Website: crate-barrel
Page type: address-validator
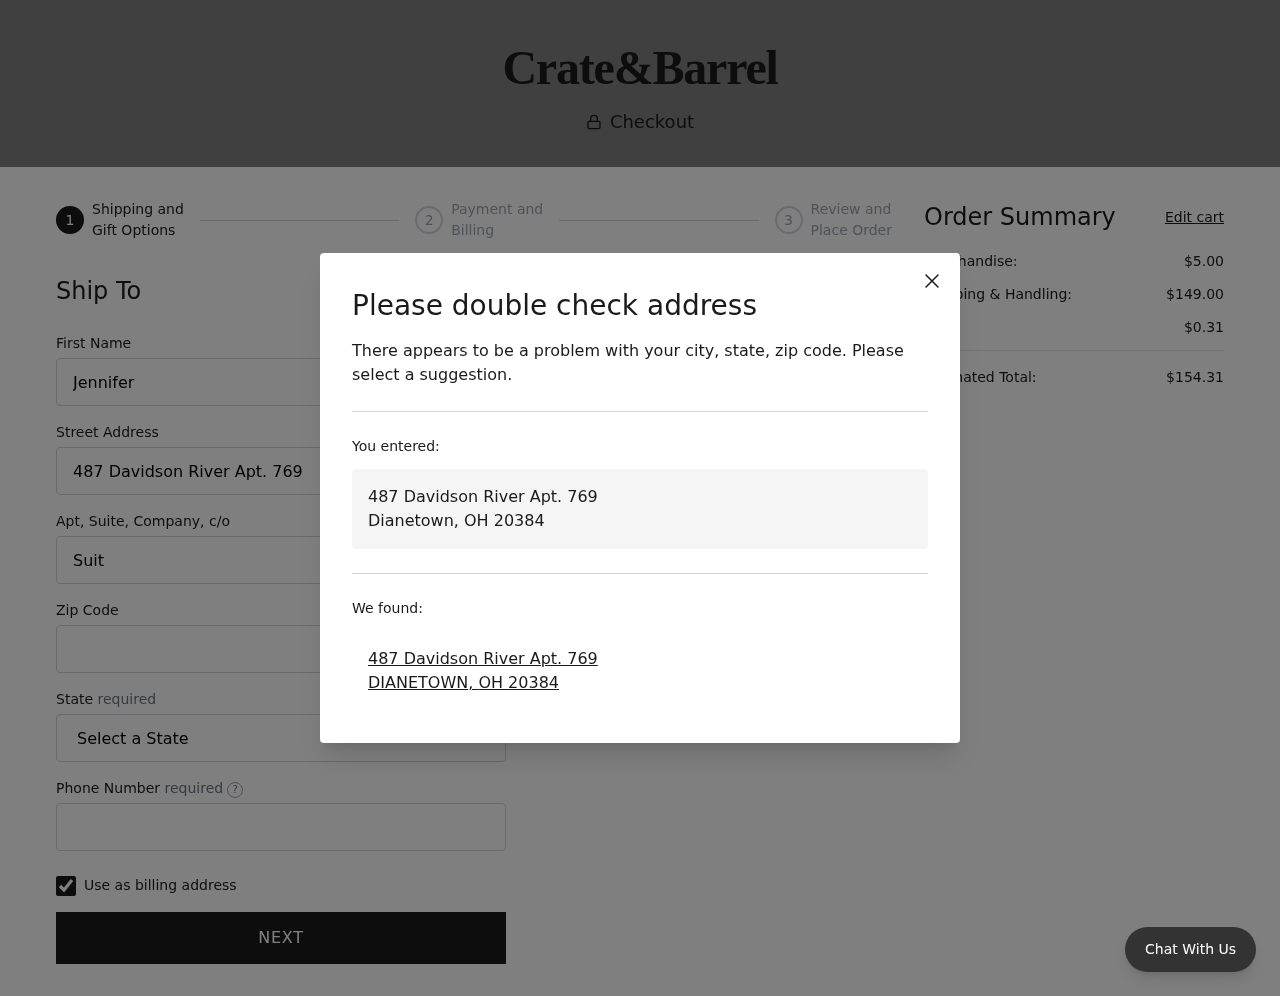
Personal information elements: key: PII_CITY
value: Dianetown
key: PII_CITY
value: DIANETOWN
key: PII_FIRSTNAME
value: Jennifer
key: PII_PHONE
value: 9519504340
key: PII_POSTCODE
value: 20384
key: PII_STATE
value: Ohio
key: PII_STATE_ABBR
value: OH
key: PII_STREET
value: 487 Davidson River Apt. 769
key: PII_STREET2
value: Suite 570
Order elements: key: ORDER_SUBTOTAL
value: $5.00
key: ORDER_SHIPPING_COST
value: $149.00
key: ORDER_TAX
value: $0.31
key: ORDER_TOTAL
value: $154.31